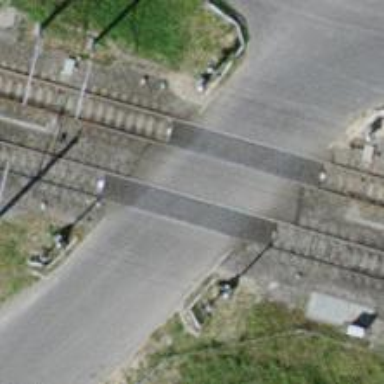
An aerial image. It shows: Single-track railway with electrified contact lines.